Interaction volume radius: 5 \u00c5
Interaction volume height: 30 \u00c5
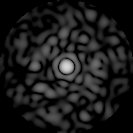
Disorder parameter: 0.8059